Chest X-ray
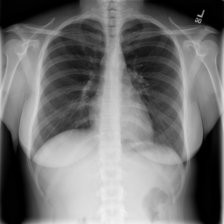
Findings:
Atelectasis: negative
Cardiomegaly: negative
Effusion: negative
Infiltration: positive
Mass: negative
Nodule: negative
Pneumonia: negative
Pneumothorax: negative
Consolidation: negative
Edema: negative
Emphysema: negative
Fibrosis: negative
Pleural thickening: negative
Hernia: negative